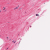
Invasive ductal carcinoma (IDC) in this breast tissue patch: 0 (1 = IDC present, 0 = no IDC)